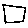
Label: square